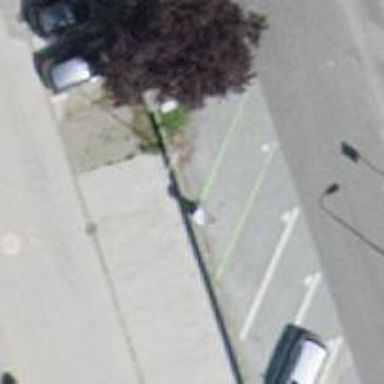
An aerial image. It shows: Charging station.